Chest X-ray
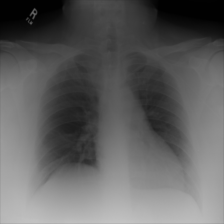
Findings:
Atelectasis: negative
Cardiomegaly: negative
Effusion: negative
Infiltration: negative
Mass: negative
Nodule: negative
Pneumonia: negative
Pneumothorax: negative
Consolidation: negative
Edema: negative
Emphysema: negative
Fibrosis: negative
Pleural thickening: negative
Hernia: negative